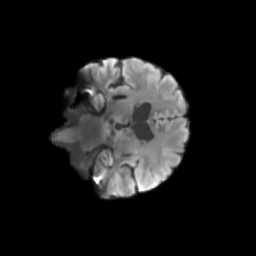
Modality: T2w
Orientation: coronal
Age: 76
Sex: female
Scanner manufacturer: siemens
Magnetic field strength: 3 T
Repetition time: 3.23 s
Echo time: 0.0892 s